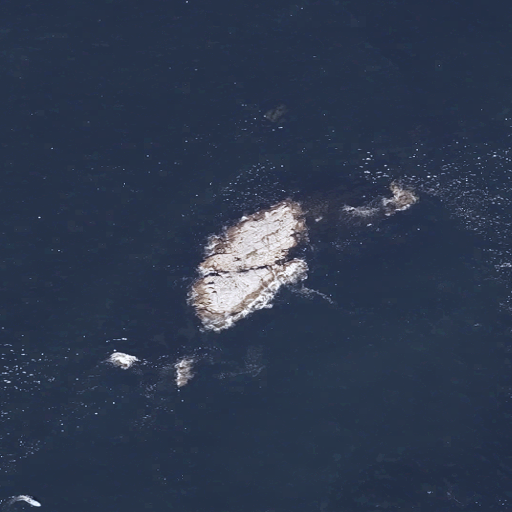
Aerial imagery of island in Maine named Yellow Ridge Island containing only open water